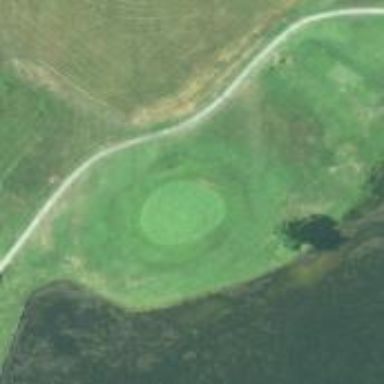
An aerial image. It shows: View of golf hole.